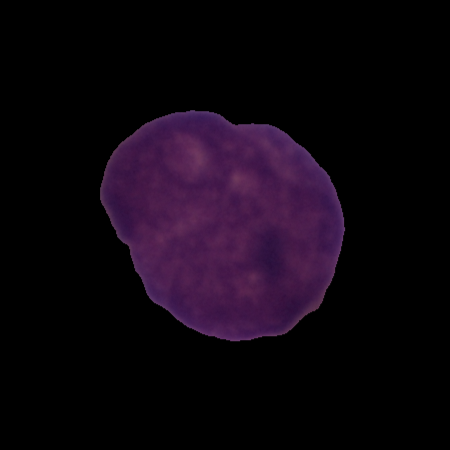
Label: cancer